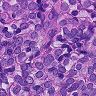
Metastatic tissue present: yes